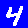
Digit: 4